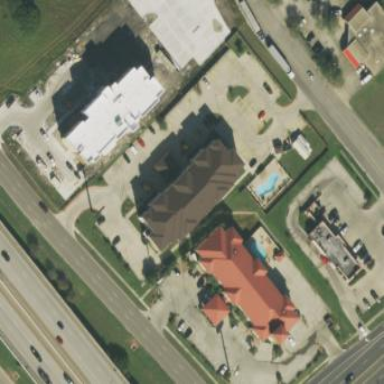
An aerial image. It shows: Hotel building for tourism.